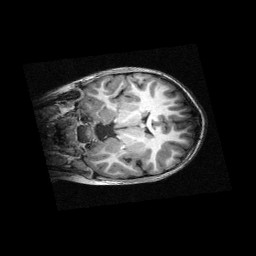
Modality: T1w
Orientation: coronal
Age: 8
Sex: male
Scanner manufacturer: siemens
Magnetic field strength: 3 T
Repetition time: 2.3 s
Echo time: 0.00336 s